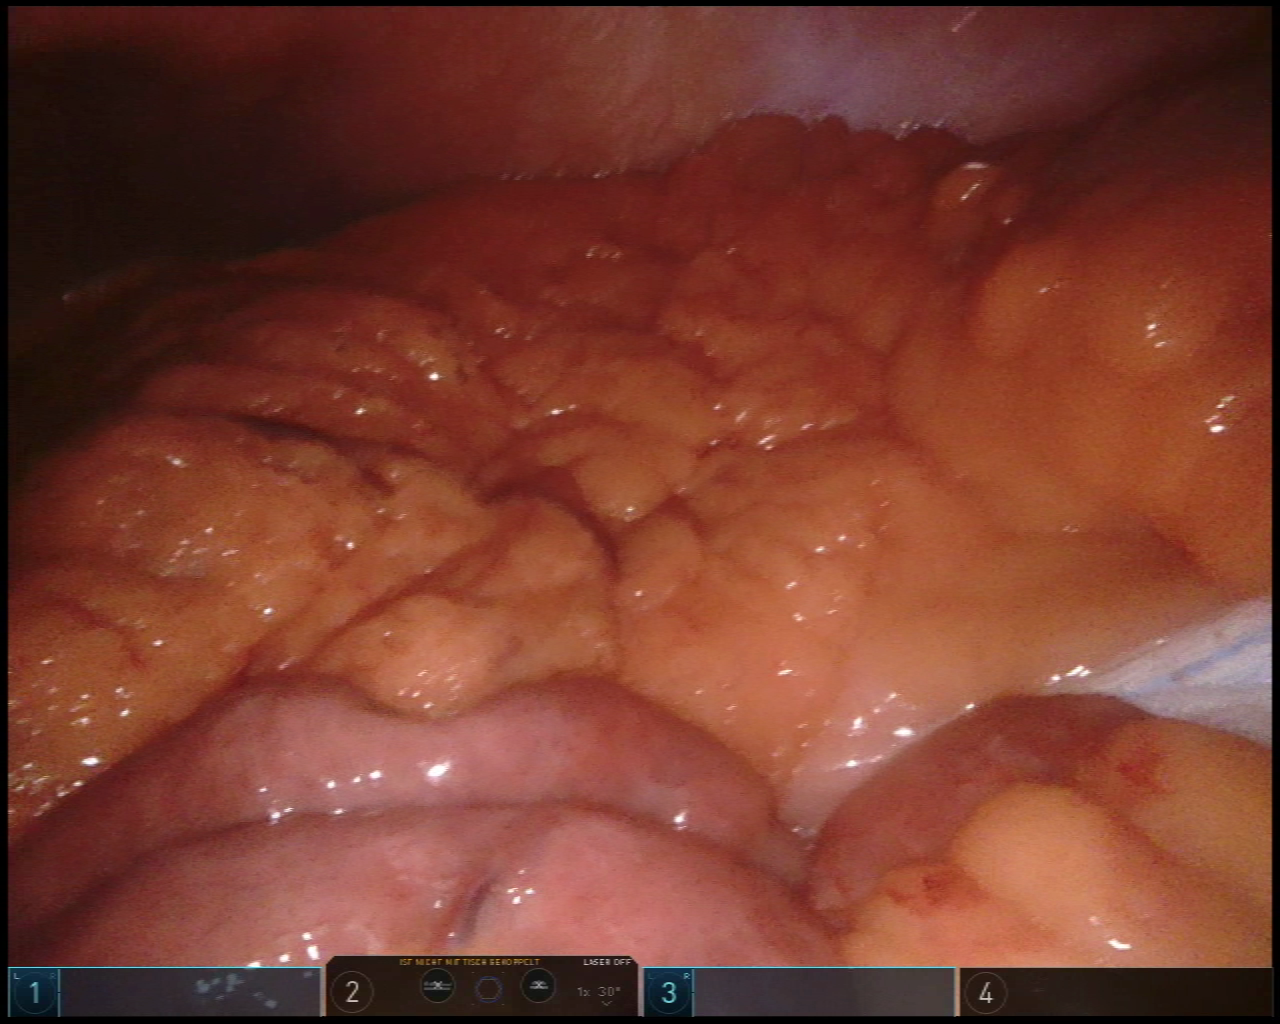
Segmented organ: abdominal_wall
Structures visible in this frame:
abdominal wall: yes
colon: no
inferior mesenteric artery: no
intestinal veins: no
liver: no
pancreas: no
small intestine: yes
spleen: no
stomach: no
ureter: no
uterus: no
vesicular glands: no